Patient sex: M
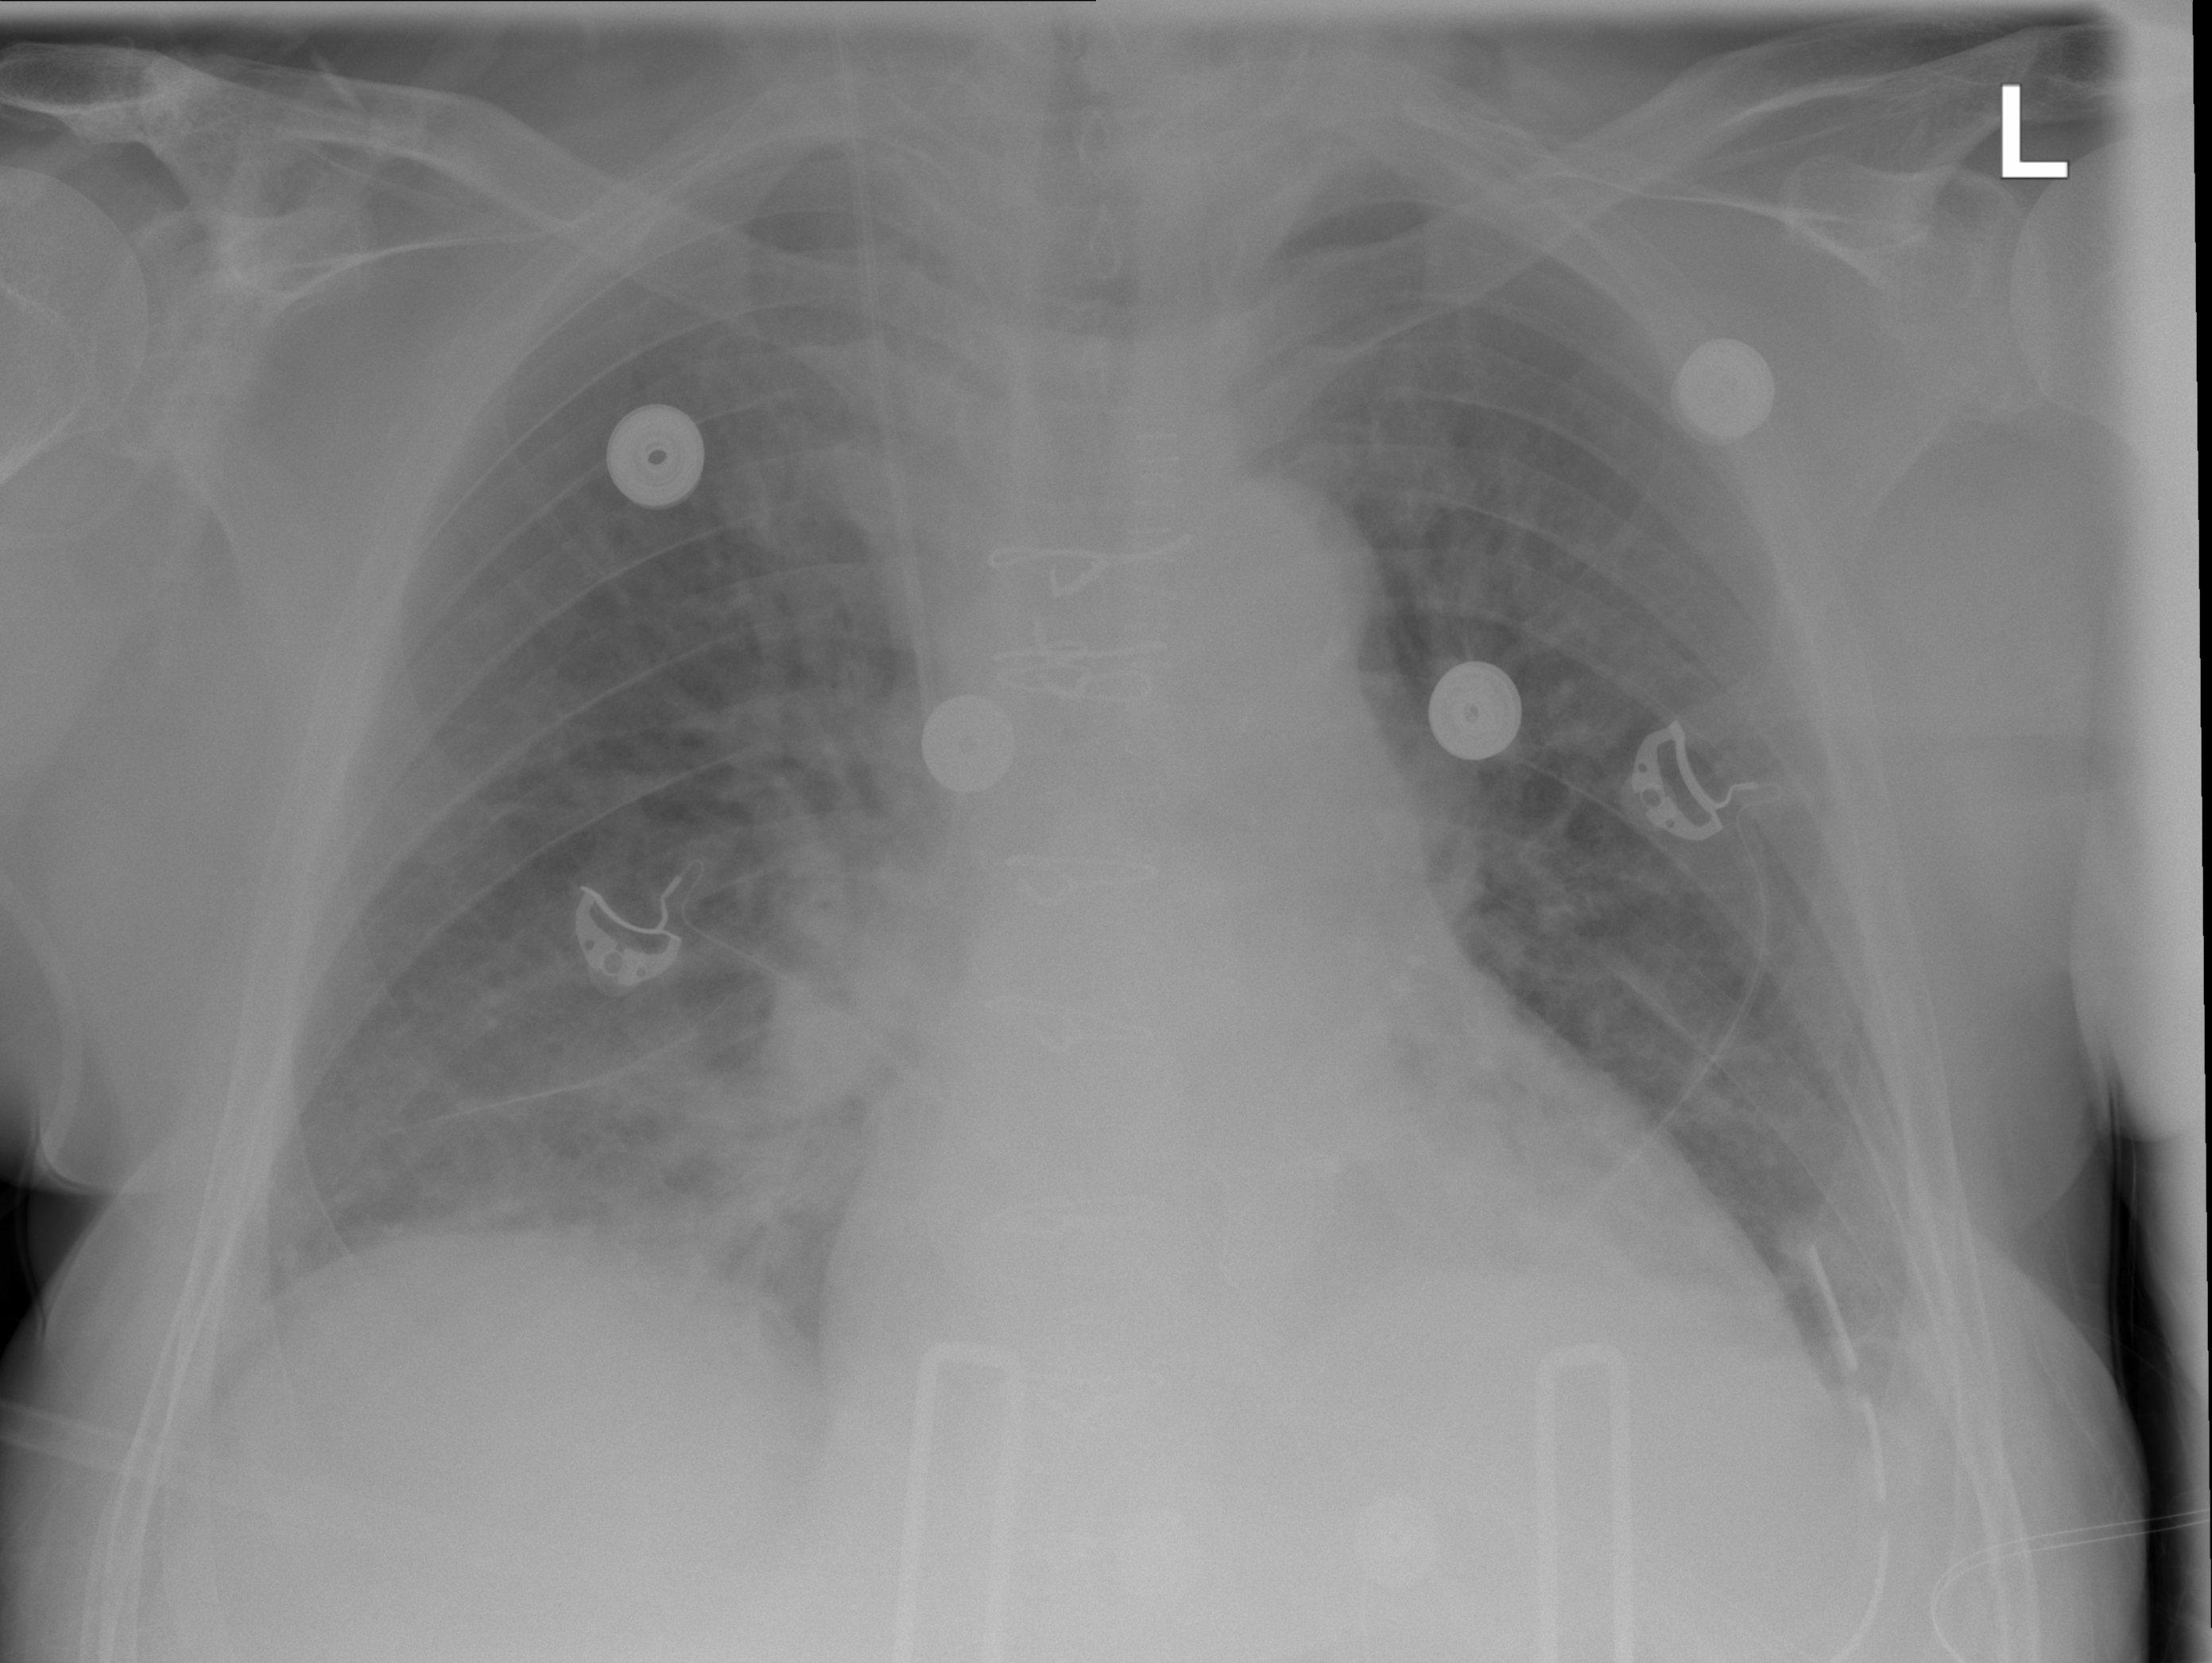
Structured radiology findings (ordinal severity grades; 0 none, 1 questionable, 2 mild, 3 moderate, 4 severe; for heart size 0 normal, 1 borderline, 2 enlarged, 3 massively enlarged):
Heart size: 2
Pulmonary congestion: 0
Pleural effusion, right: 0
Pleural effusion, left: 0
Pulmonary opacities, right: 0
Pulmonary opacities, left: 0
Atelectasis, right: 2
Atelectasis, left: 2